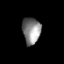
Tissue: prostate
Cell type: Myeloid cells
Senescence score: 0.3344
Nuclear area (px): 475
Mean DAPI intensity: 133.941